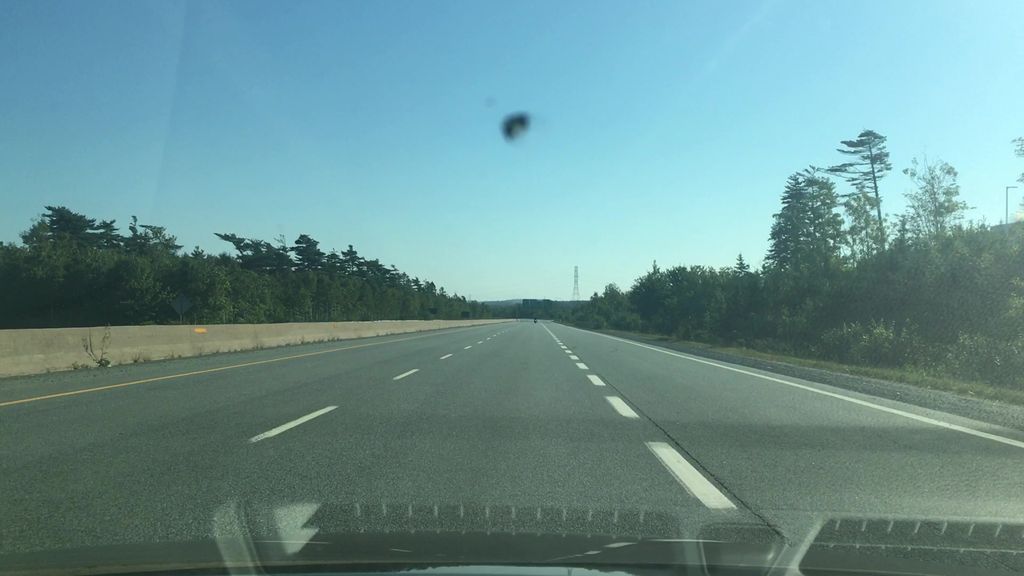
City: halifax